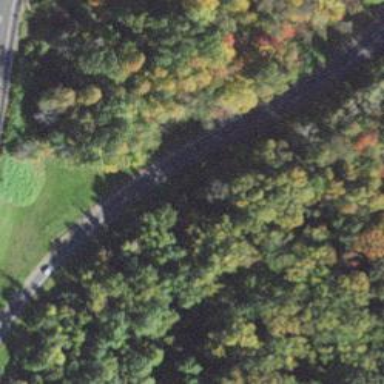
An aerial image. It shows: Trunk link highway.